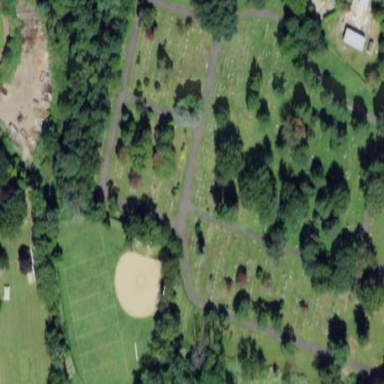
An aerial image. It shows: Cemetery.